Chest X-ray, PA view. Patient: 56 years old, sex F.
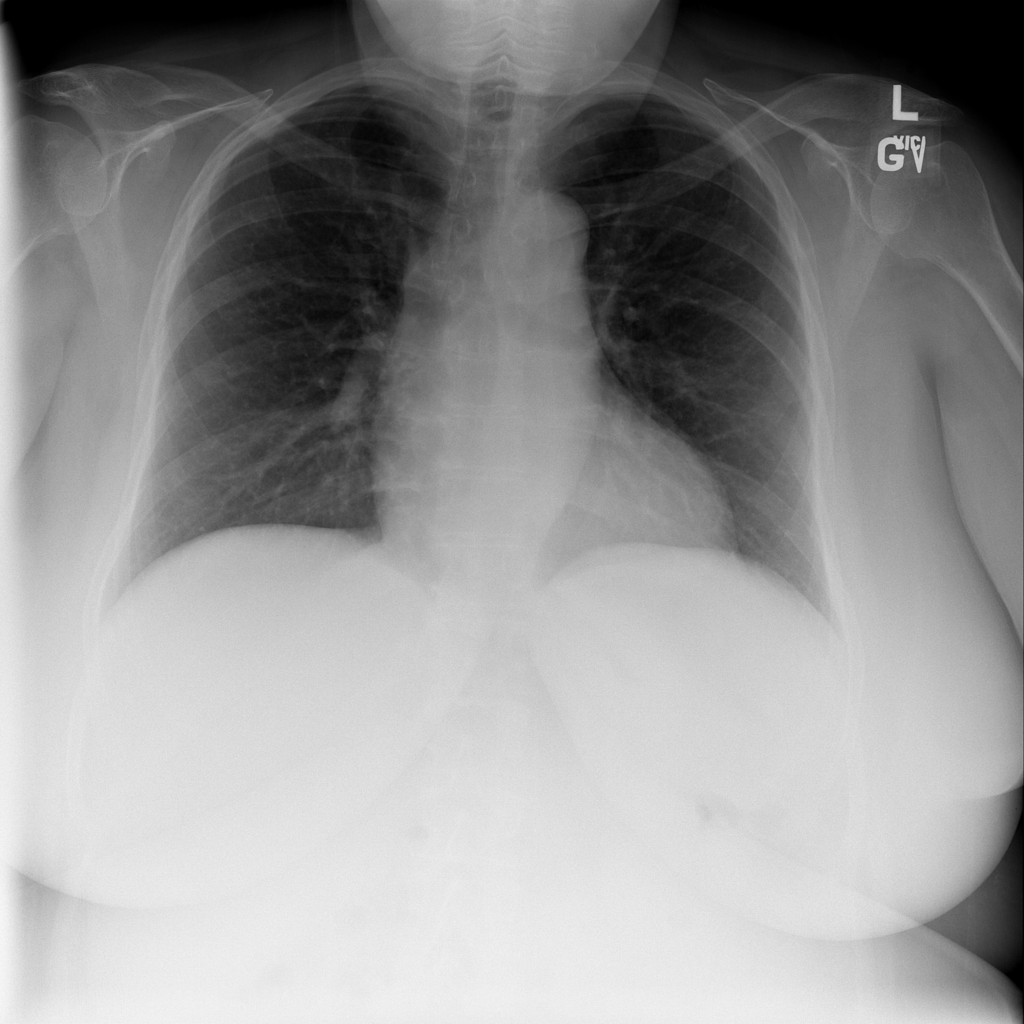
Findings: No Finding